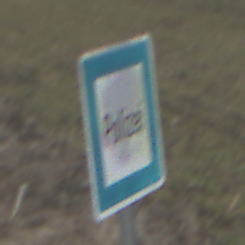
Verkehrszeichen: Polizei
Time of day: SunriseSunset
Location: Outdoor (RoadRail)
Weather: PartlyCloudy
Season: NotSpecified
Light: Natural